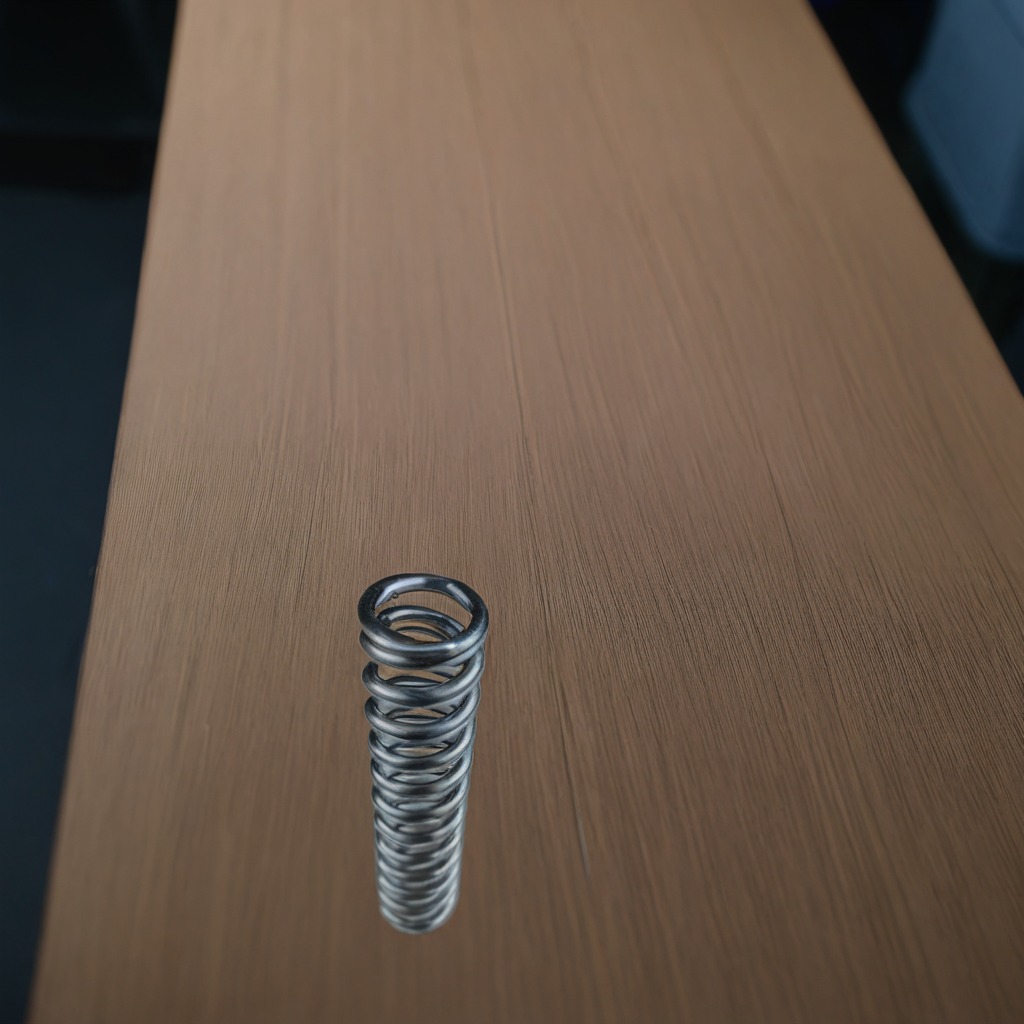
A coiled metal spring is lying on the table.